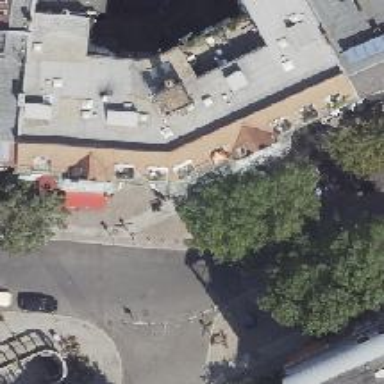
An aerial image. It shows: Cafe.